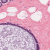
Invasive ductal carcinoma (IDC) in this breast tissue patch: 0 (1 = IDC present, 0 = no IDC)